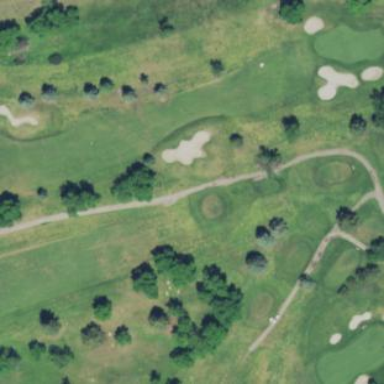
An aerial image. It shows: Well-maintained grassy area known as the fairway on golf course.